Question: When I use a remote reference from the client everything is OK. If I try to use this remote reference from the simu, the communication failed because the server try to use the IP from eth0. What bothers me is that the exception gets reported on the simulator.
I think I missed something?
The simu provides this exception:
> java.rmi.ConnectIOException: Exception creating connection to 'eth0_IP';nested exception is: java.net.SocketException: network is unreachable

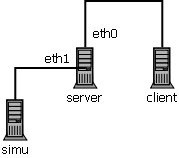
Answer: You need to set <URL> to tell the RMI Registry which hostname or IP Adress to return in its RMI URLs.
This defaults to the IP address of the first interface on the system which explains why it's only working through 'eth0'.
So you'll need something like:
'''
String ipAddress = "10.1.2.3"; //IP address of eth1
System.setProperty("java.rmi.server.hostname",ipAddress);
'''
or
'''
String hostname = "myserver"; //hostname that resolves for client and simu
System.setProperty("java.rmi.server.hostname",hostname);
'''